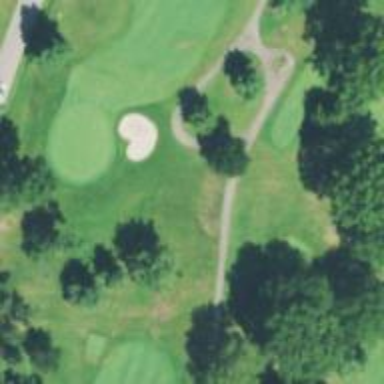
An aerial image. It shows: Footway that doubles as golf path.